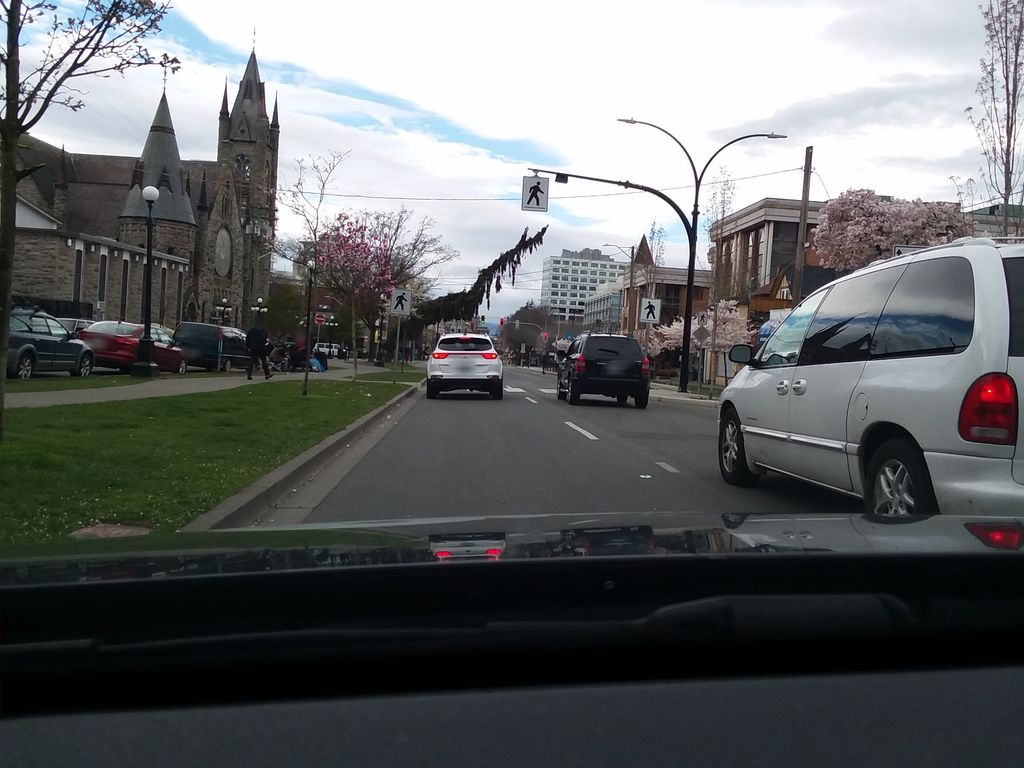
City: victoria